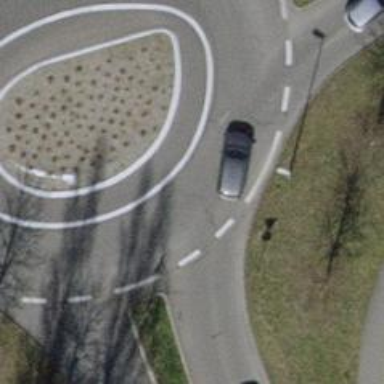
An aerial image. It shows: Residential road with asphalt surface leading to roundabout.